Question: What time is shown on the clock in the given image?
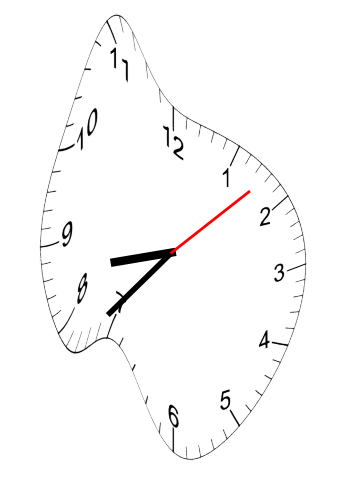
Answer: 08:37:08